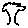
Label: tree